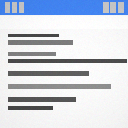
Screen state: on